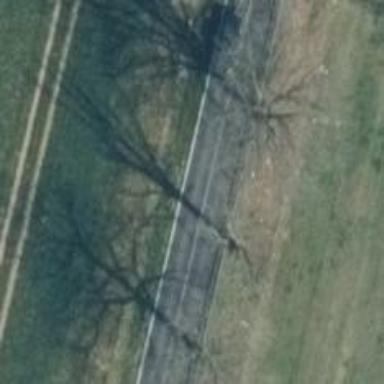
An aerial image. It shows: Primary road with asphalt surface.